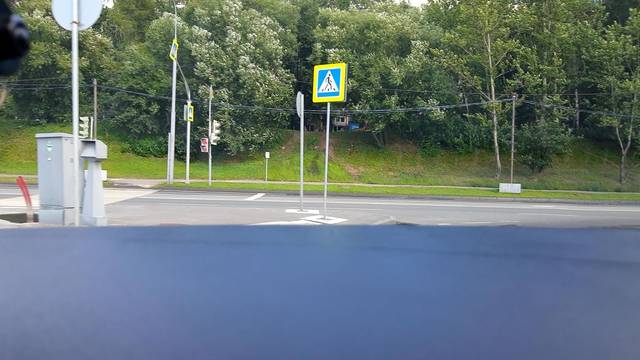
Region: Russia
Coordinates: 55.708, 37.458